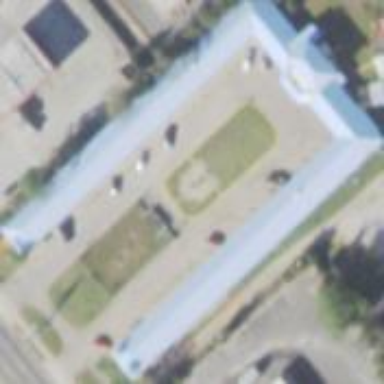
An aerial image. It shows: Building that is motel.